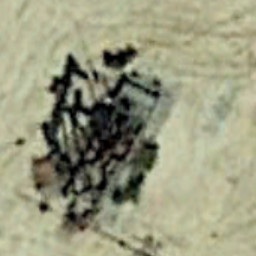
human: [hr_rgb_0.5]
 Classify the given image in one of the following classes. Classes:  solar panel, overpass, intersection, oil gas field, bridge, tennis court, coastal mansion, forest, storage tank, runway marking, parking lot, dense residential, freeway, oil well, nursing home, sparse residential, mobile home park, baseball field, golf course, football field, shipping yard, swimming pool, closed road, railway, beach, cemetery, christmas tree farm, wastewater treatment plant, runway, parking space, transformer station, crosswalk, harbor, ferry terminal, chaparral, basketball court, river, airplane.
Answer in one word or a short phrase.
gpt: oil well